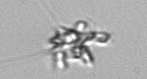
Label: Chaetoceros_didymus_TAG_external_flagellate